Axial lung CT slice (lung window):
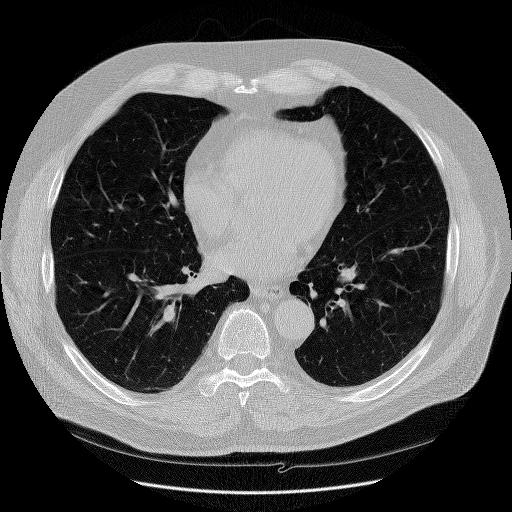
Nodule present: no